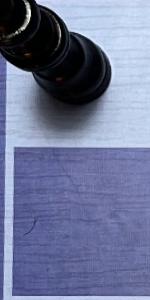
Label: Empty